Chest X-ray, PA view. Patient: 72 years old, sex M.
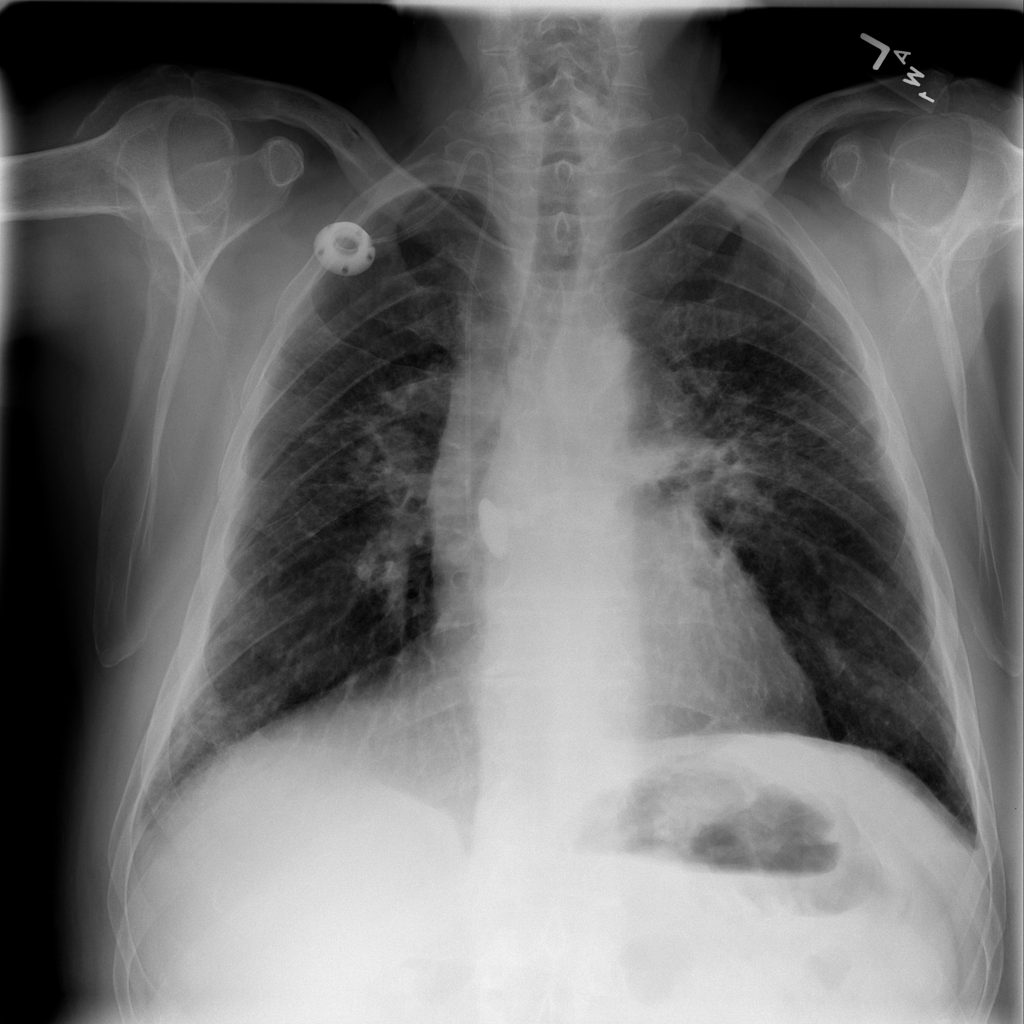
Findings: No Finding